Interaction volume radius: 5 \u00c5
Interaction volume height: 25 \u00c5
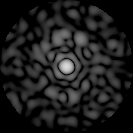
Disorder parameter: 0.8178